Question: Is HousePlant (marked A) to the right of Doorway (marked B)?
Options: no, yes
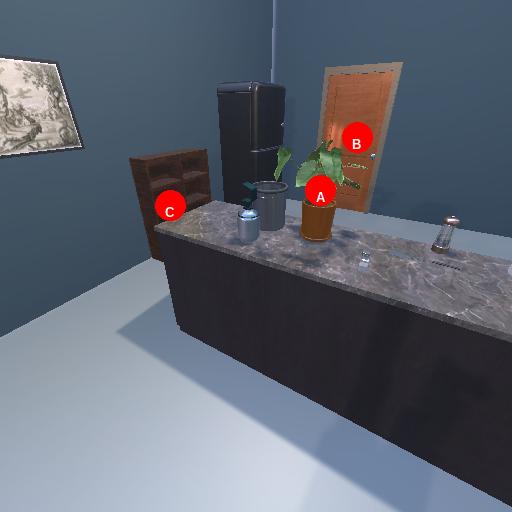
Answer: no